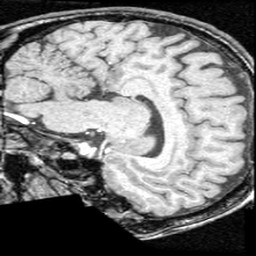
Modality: T1w
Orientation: sagittal
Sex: male
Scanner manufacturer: ge
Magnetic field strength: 1.5 T
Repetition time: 21 s
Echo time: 0.008 s